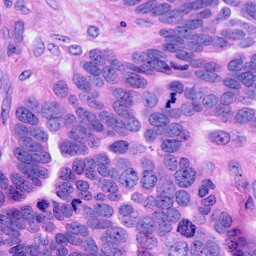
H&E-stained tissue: Ovarian